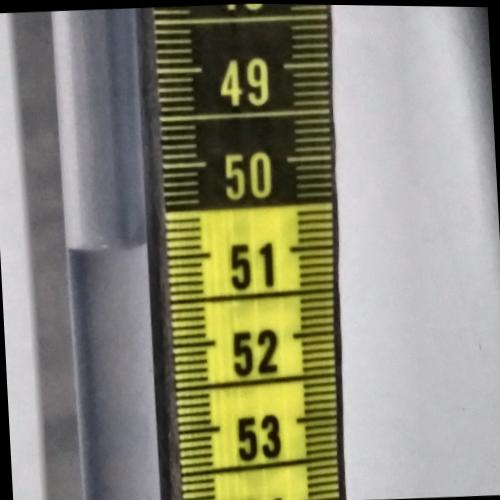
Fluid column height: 50.8 cm